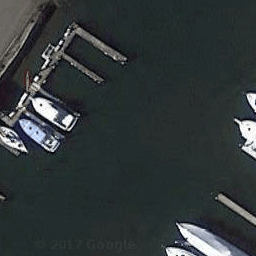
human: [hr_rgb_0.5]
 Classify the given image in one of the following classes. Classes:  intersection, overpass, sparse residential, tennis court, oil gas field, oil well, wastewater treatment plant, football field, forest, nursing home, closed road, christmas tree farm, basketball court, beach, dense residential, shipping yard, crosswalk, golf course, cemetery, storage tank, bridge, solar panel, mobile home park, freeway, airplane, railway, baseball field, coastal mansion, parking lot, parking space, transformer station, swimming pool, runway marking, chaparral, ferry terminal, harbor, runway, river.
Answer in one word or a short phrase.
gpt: harbor